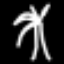
Label: palm tree